Platform: macOS
Application: Arc Browser
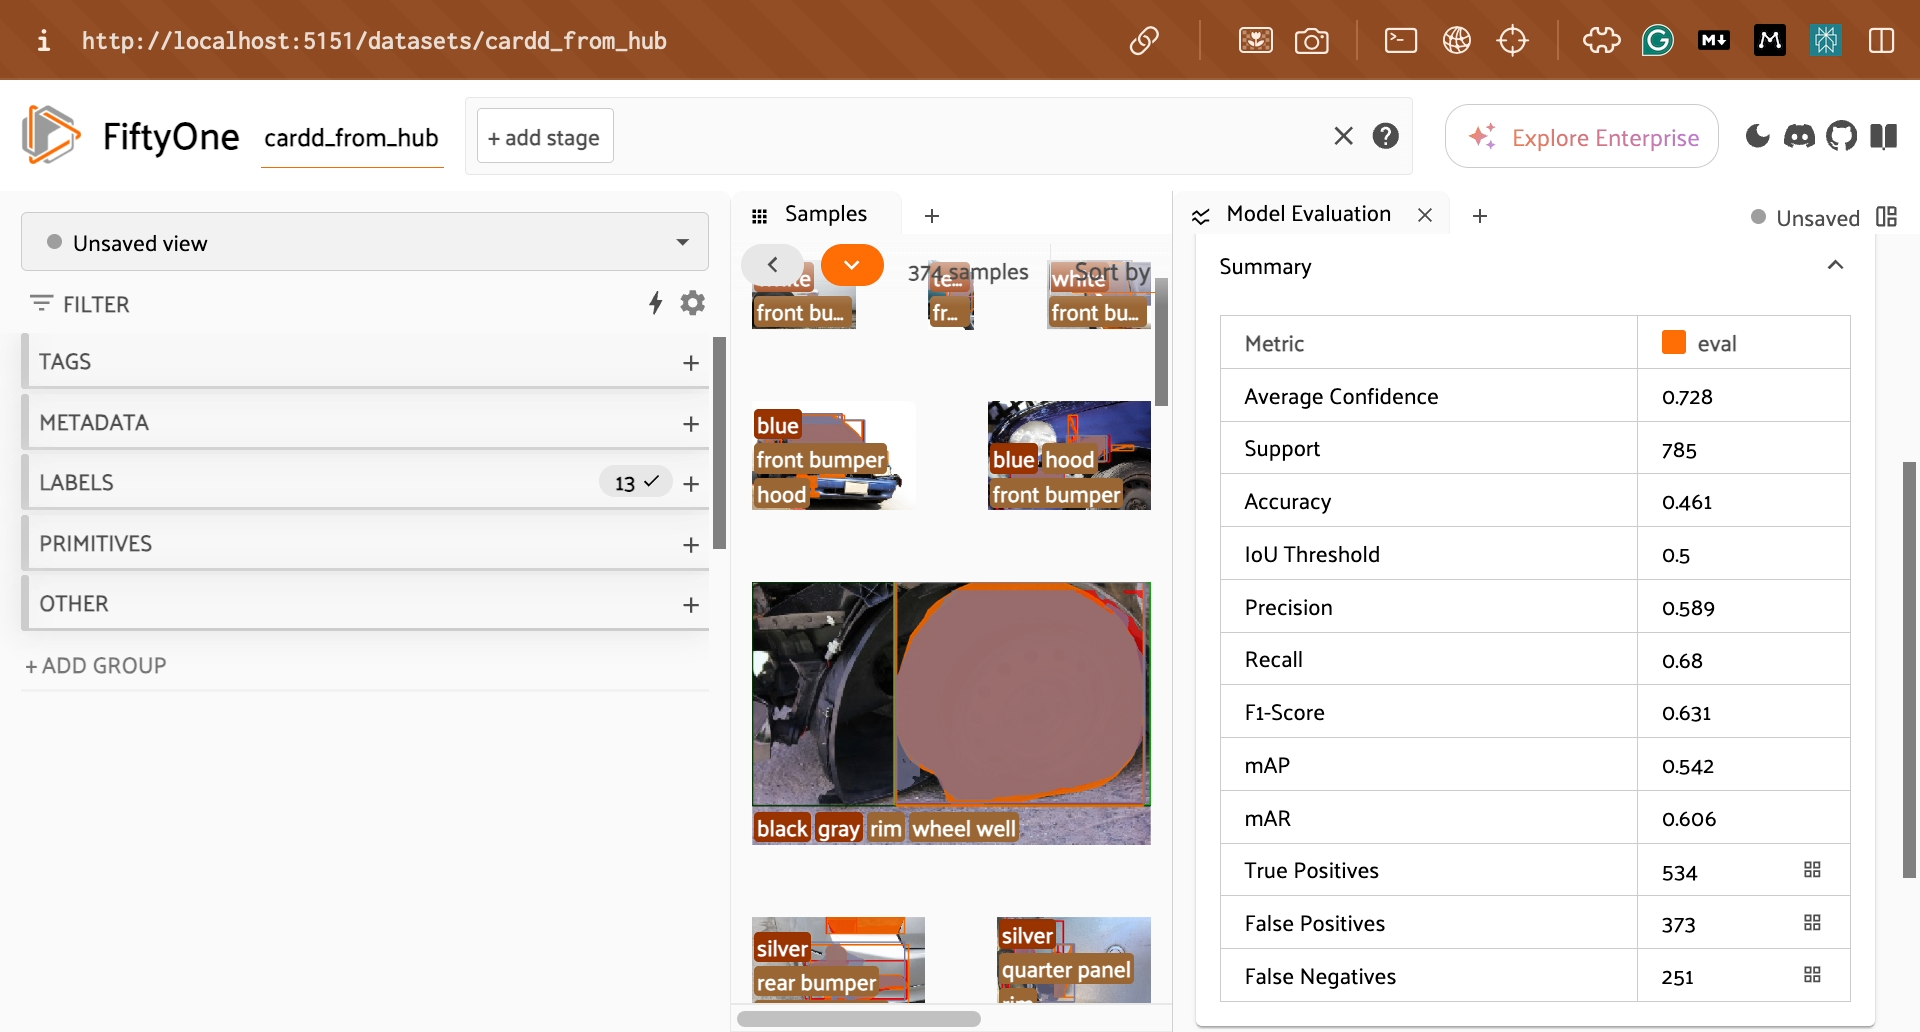
task_description: Load True Positives labels in the Samples panel
action_type: click
element_info: Icon
steps_since_start: 1